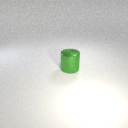
large green metal cylinder